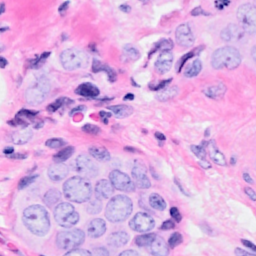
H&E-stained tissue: Breast